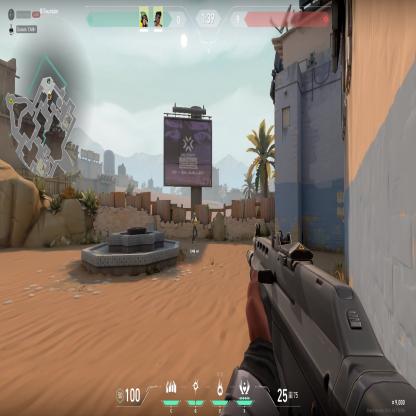
Label: teammate